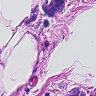
Metastatic tissue present: yes